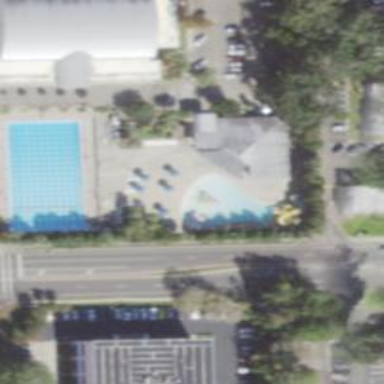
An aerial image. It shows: Sports centre dedicated to swimming activities.